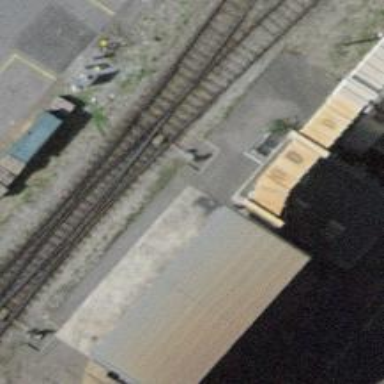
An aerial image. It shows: Railway switch.